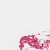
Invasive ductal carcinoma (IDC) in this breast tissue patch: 0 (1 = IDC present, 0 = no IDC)